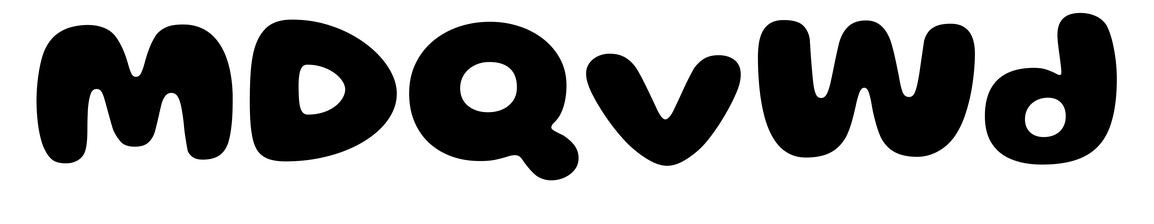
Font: Gluten_Bold